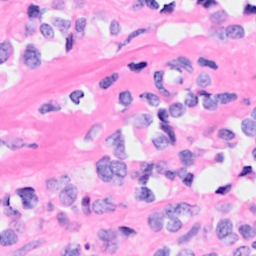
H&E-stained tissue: Breast